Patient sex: M
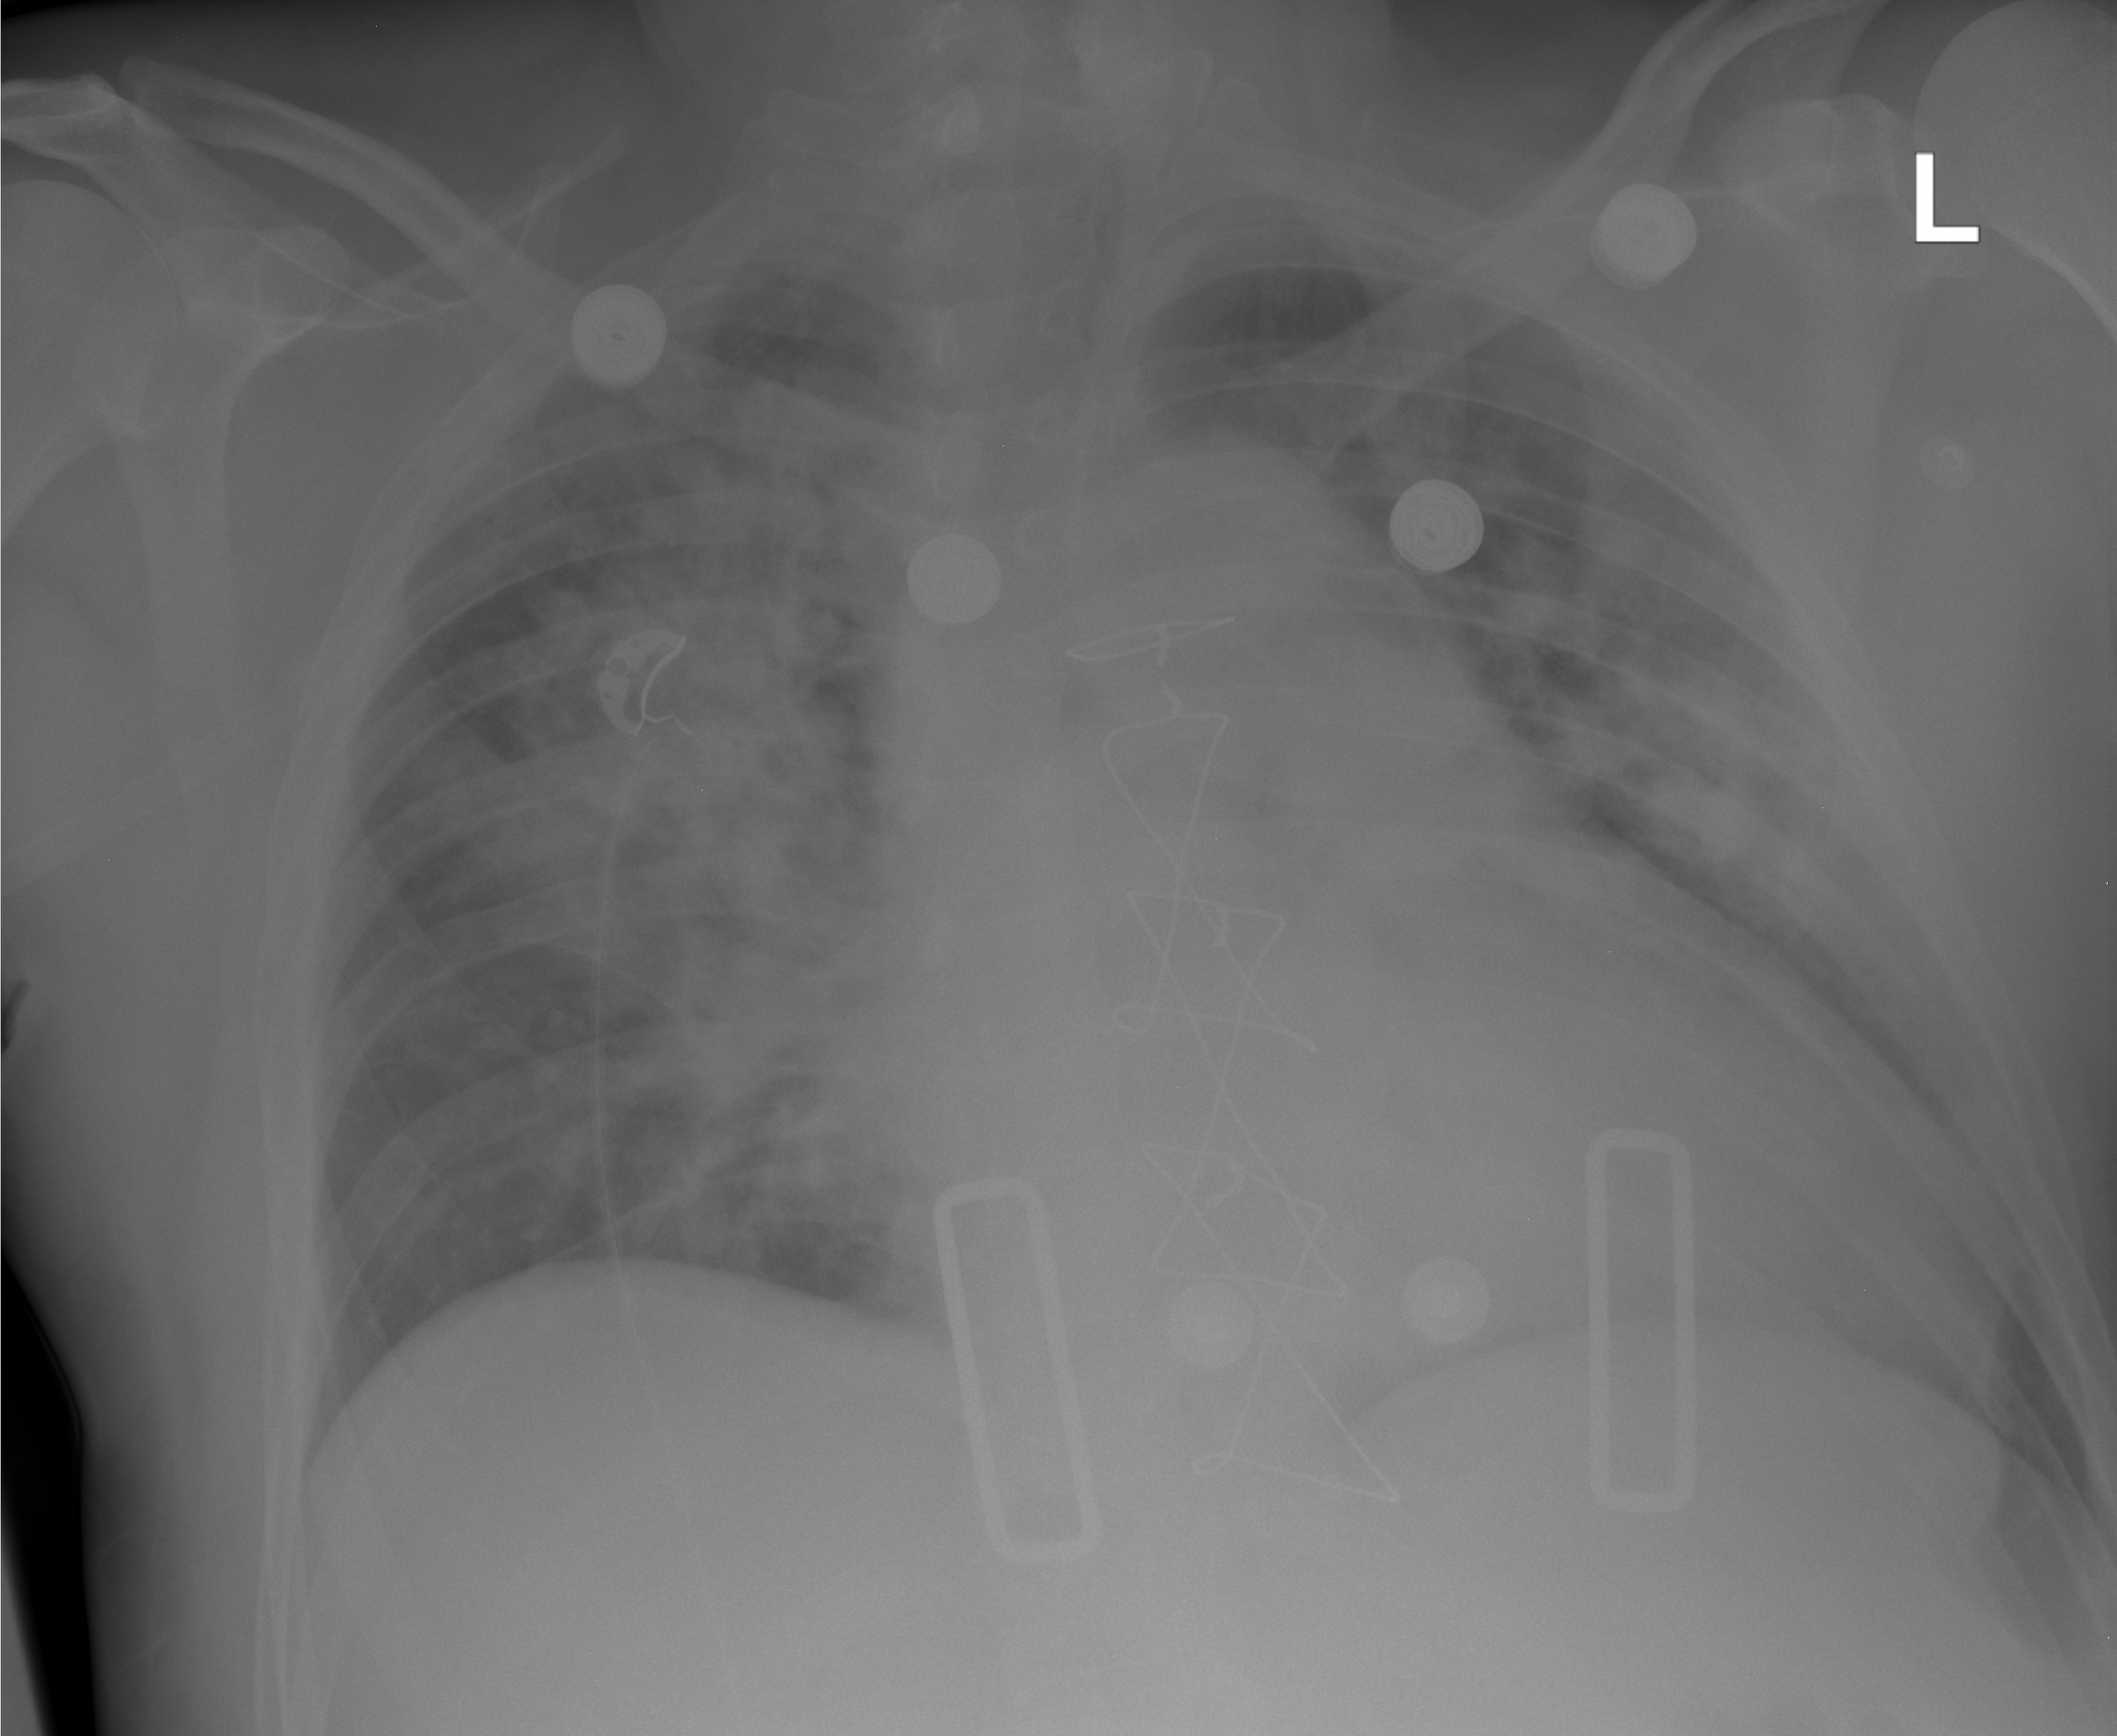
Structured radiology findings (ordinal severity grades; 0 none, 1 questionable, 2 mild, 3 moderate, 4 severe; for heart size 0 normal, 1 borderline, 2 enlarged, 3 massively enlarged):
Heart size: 2
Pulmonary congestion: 3
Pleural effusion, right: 0
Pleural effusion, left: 0
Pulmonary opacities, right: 3
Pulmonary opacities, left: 3
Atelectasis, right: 2
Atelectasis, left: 2